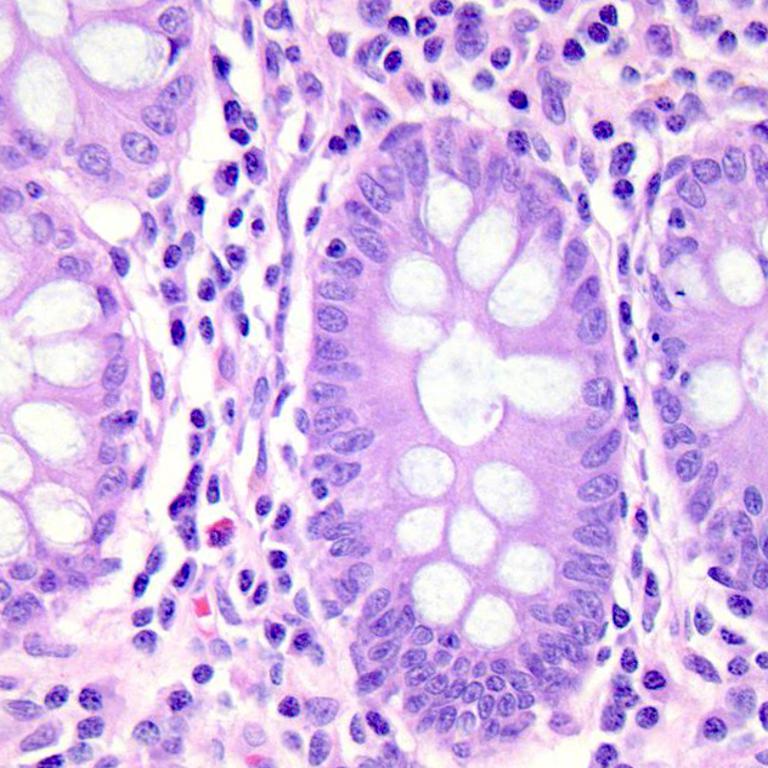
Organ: colon
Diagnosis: benign